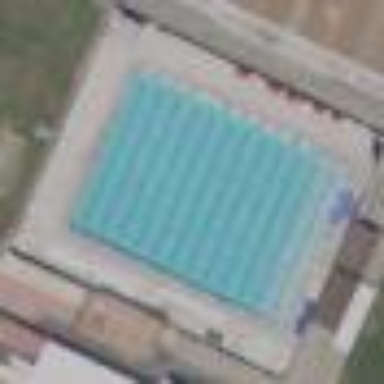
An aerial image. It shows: Sports center specializing in swimming activities located on leisure land.